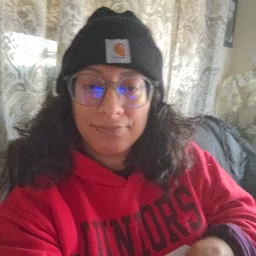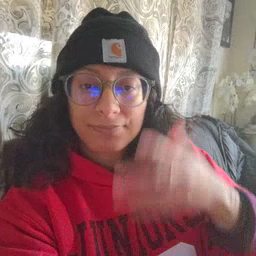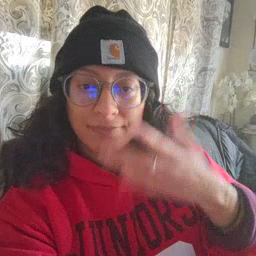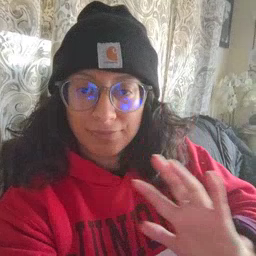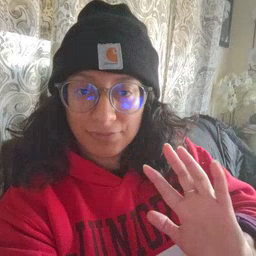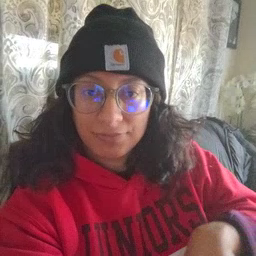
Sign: finish